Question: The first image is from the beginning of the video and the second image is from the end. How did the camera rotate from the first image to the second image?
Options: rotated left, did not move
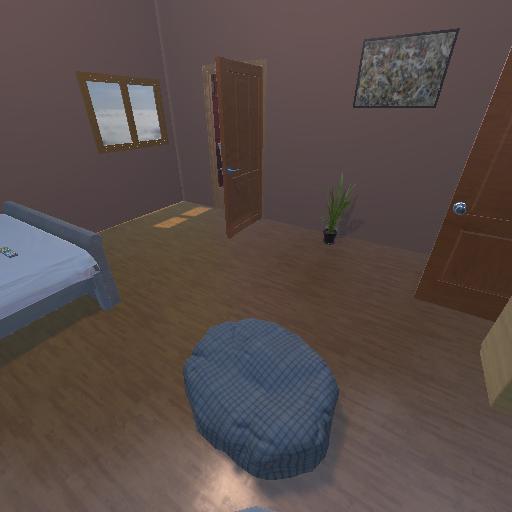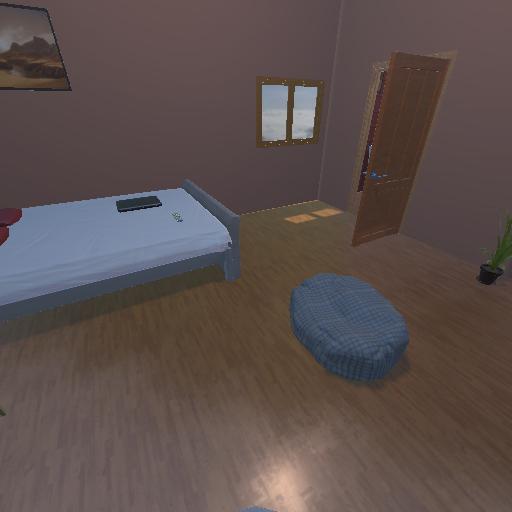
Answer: rotated left